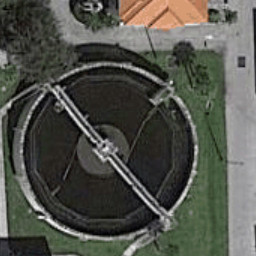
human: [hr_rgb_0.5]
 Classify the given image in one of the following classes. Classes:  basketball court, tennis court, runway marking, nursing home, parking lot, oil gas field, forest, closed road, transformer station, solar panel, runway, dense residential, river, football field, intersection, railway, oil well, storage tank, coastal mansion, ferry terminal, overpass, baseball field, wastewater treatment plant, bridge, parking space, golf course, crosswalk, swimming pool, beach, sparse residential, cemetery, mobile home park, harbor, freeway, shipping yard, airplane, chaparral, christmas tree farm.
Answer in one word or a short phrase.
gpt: wastewater treatment plant